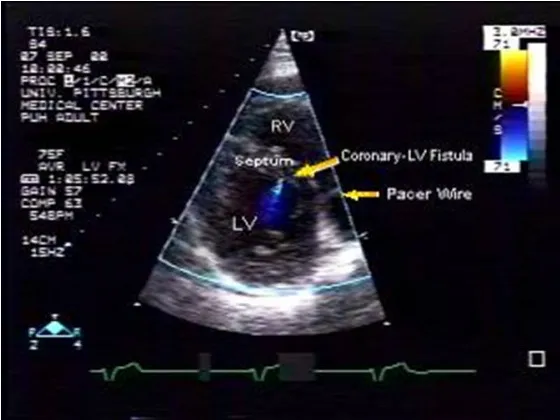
Short axis view showing the color flow signal with regards to the septum. (RV = right ventricle, LV = left ventricle, LA = left atria).
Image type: radiology (ultrasound)